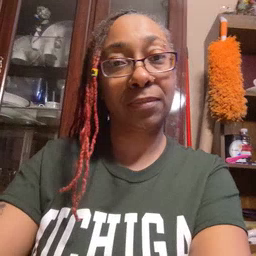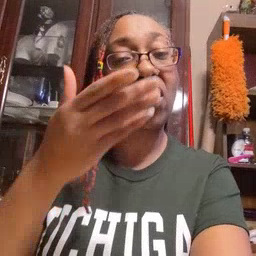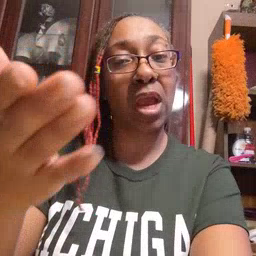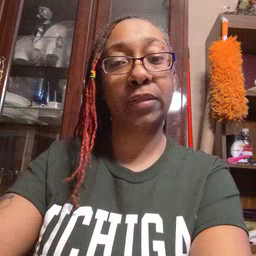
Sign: there